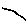
Label: line